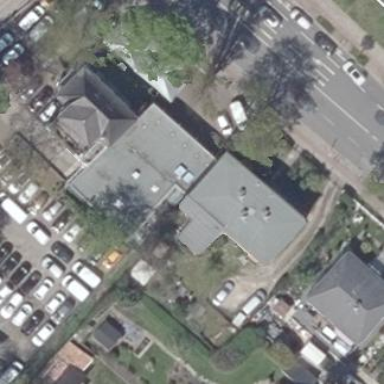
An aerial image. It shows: Building that houses car shop.